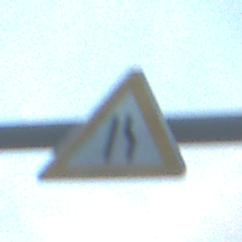
Verkehrszeichen: EinseitigVerengteFahrbahnRechts
Umgebung: Outdoor, Beach
Tageszeit: SunriseSunset
Wetter: PartlyCloudy
Licht: Natural
Jahreszeit: NotSpecified
Kontrast: MediumContrast